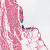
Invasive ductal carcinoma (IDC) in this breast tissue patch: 0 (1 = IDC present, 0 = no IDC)